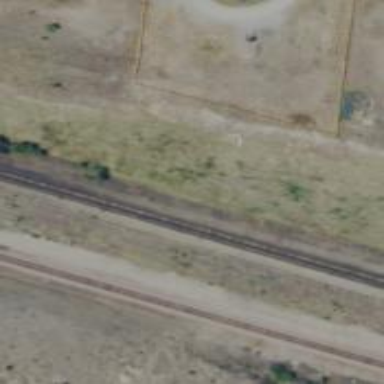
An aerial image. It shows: Railway track.